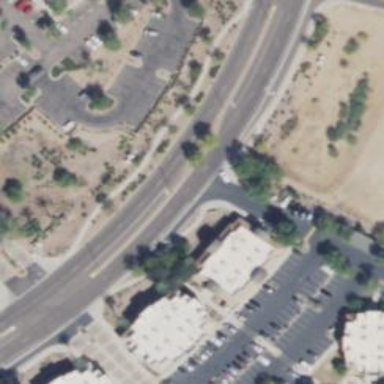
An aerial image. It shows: Secondary road with asphalt surface.